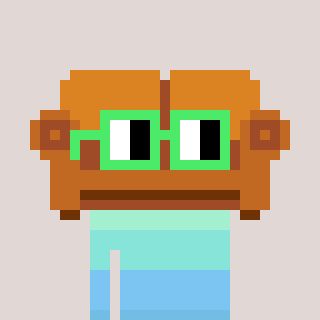
a pixel art character with square light green glasses, a couch-shaped head and a redpinkish-colored body on a warm background